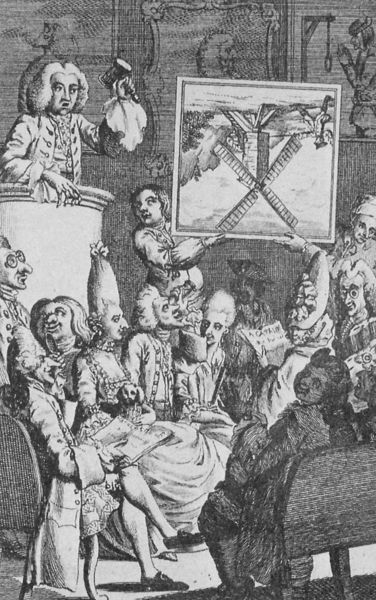
Titel: The Auction, or Modern Connoisseurs
Schlagwörter: gemälde, mann, schatten, weiß, frauen, sitzen, damen, frau, frisuren, männer, schwarz, stuhl, gesellschaft, herren, richter, bild, mühle, windmühle, adel, rokoko, genre, perücke, sofa, rede, grafik, bank, empore, karikatur, couch, lachen, narr, lithographie, schraffur, schwarz weiß, stich, karrikatur, satire, lustig, gedreht, pult, hammer, mittelalter, auktion, versteigerung, perücken, verkehrt, galgen, ittelalter, bank männer, amüsant, falsch herum, verkehrt herum, kopfstehend, närrin, verehrt, verkehrtrum, nasekanzel, gelgen